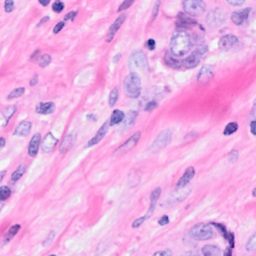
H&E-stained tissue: Breast